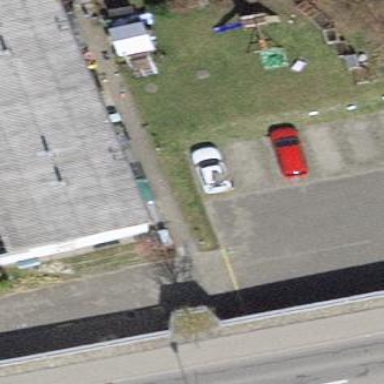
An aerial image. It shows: Parking area with surface.